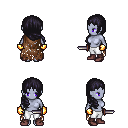
a pixel art fantasy rpg character, female body template, dark elf, purple skin, brown tattered cape, white pants, raven right-swept hairstyle, gold gloves, maroon shoes, dagger, four views (front, back, left, right), 2x2 character sprite sheet, small pixel art, hard edges, no anti-aliasing